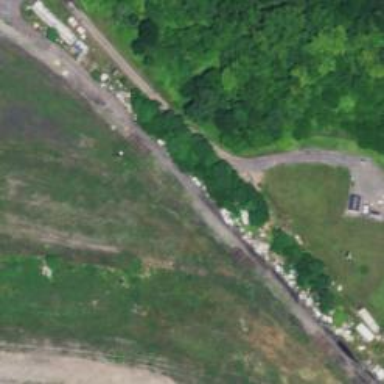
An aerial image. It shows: Disused railway spur.